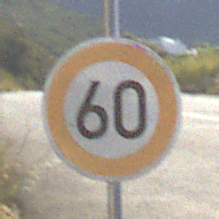
Verkehrszeichen: Geschwindigkeit60
Umgebung: Outdoor, RoadRail
Tageszeit: MorningAfternoon
Wetter: PartlyCloudy
Licht: Natural
Jahreszeit: NotSpecified
Kontrast: HighContrast